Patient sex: F
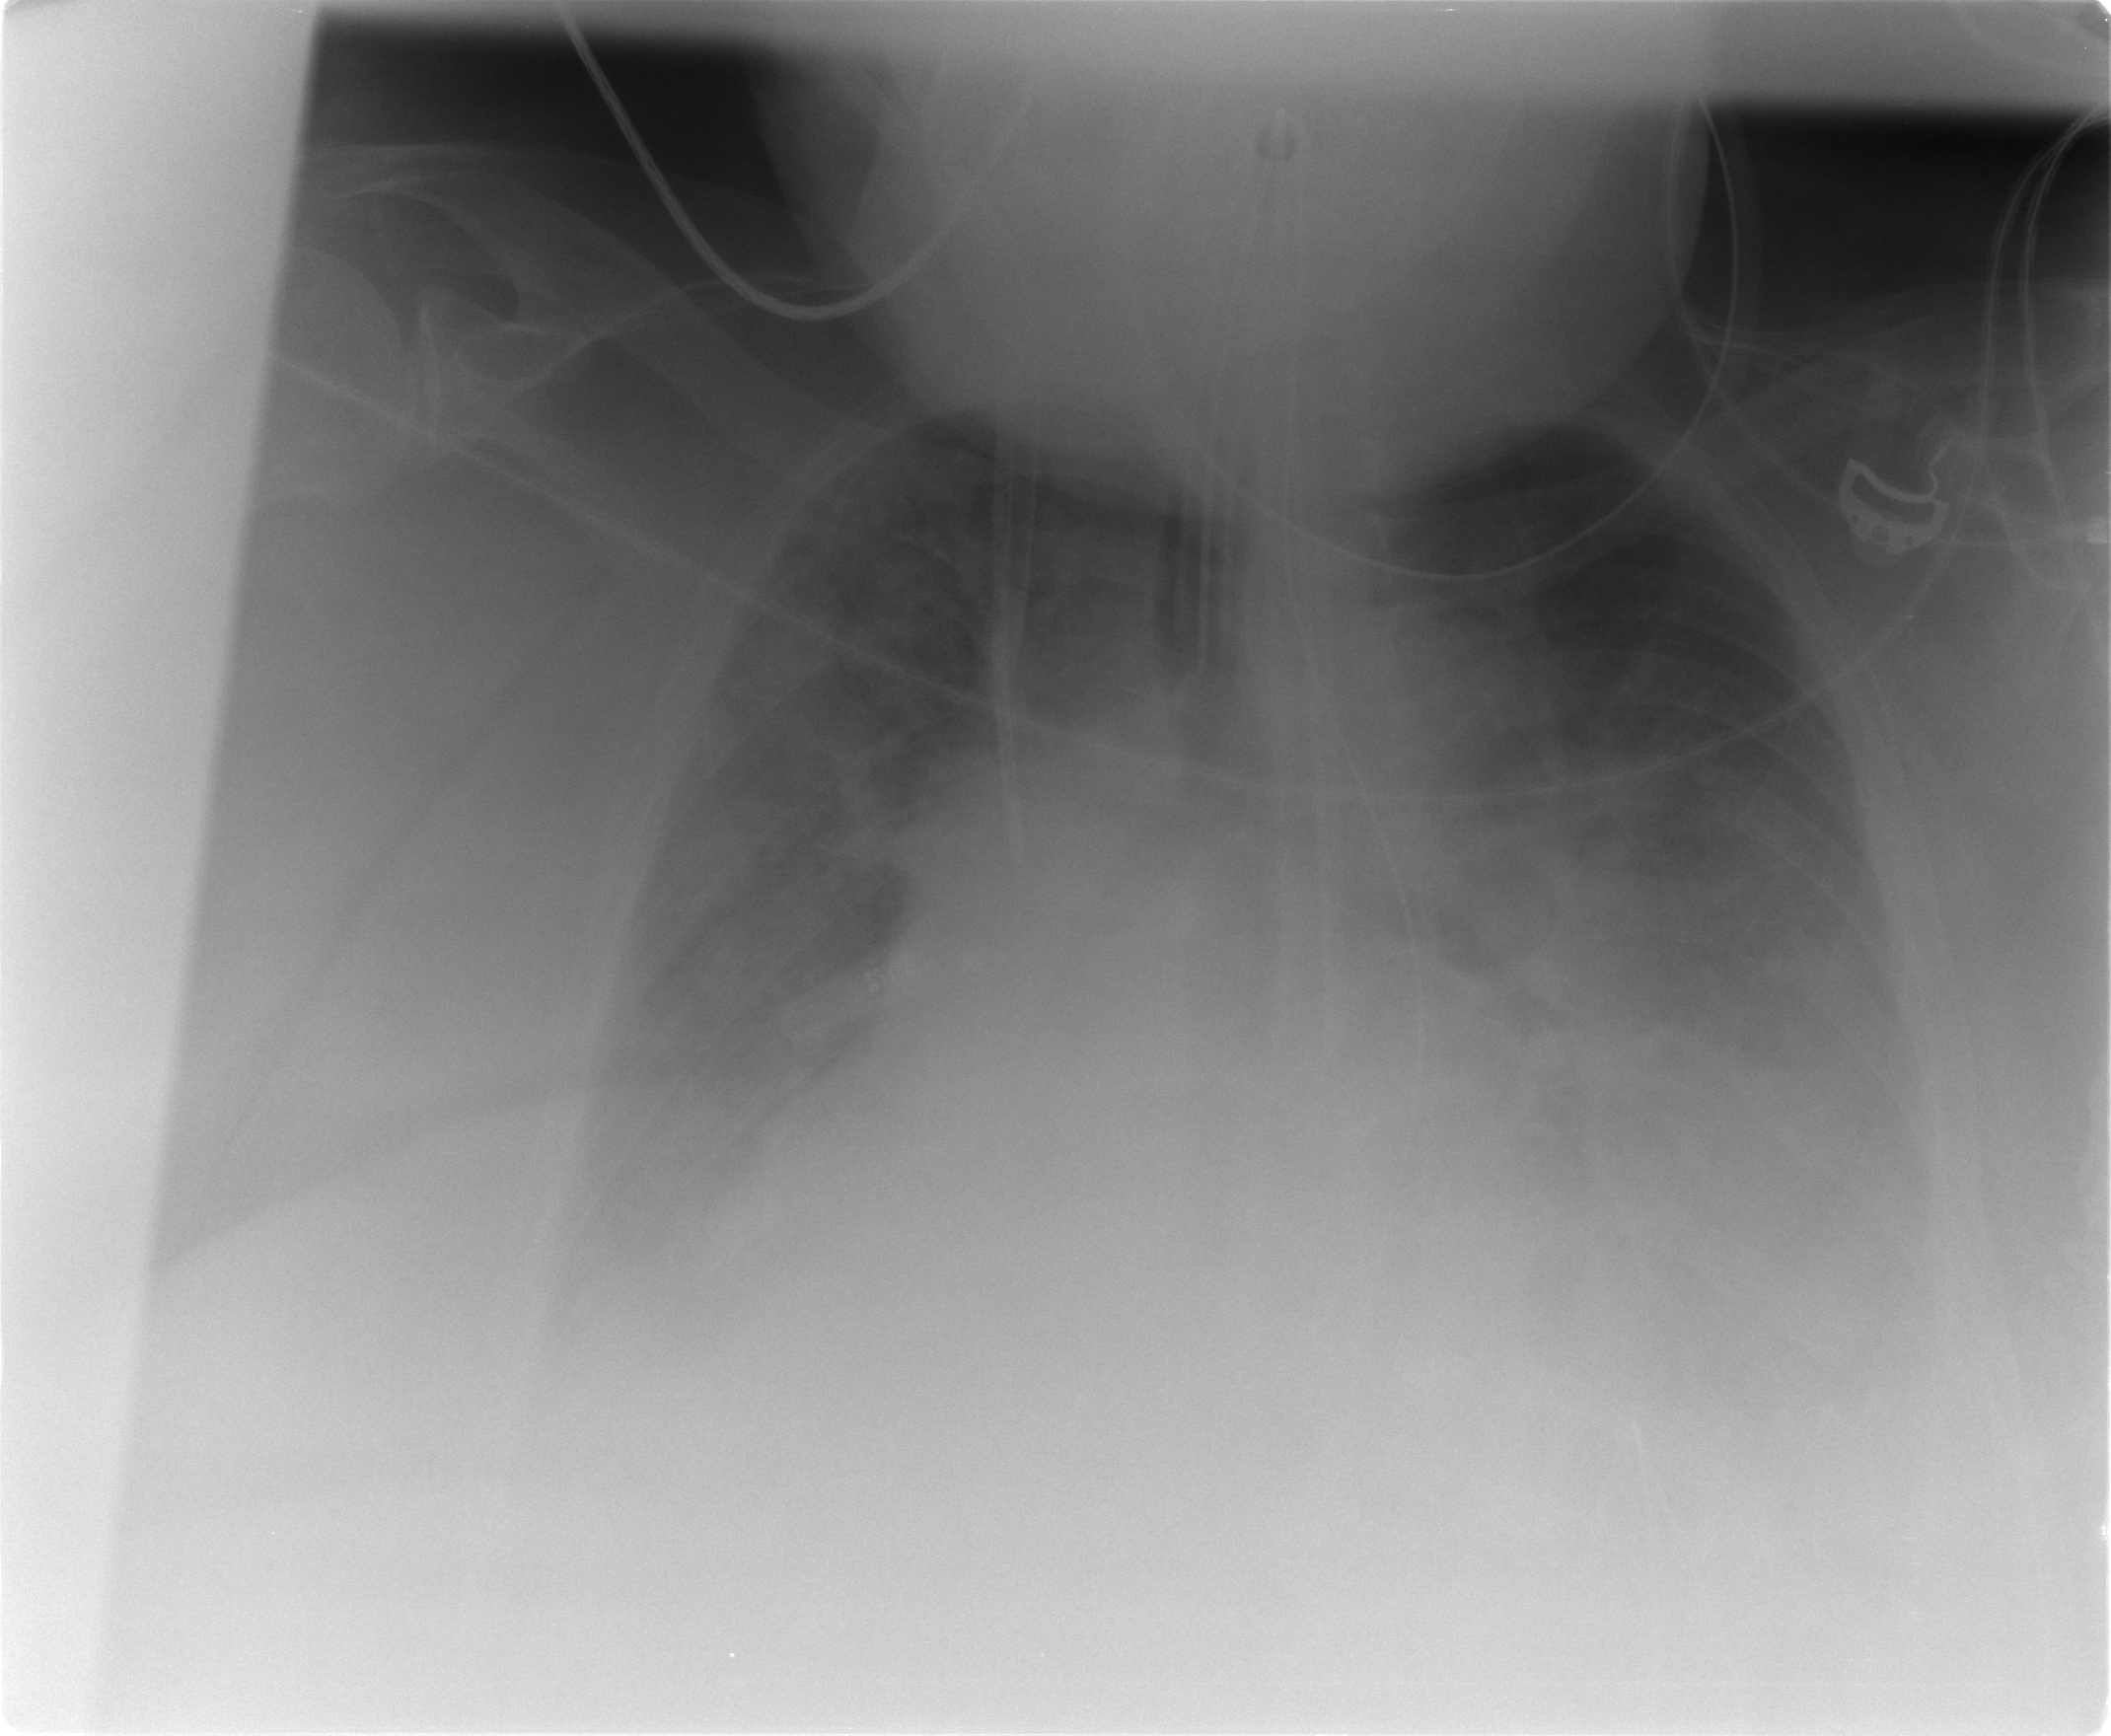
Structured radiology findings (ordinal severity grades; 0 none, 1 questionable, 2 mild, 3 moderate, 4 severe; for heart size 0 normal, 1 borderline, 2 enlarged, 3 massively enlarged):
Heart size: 2
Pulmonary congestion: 3
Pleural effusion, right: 3
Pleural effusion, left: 3
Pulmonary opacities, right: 3
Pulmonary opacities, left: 3
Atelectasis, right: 2
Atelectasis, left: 2